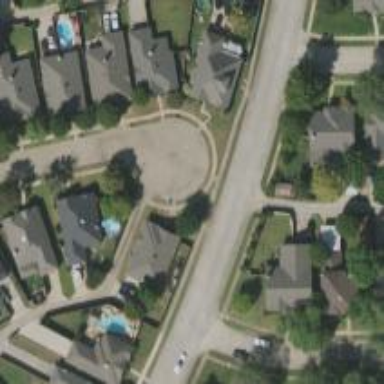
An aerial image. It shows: Circle-shaped turning circle on the road.